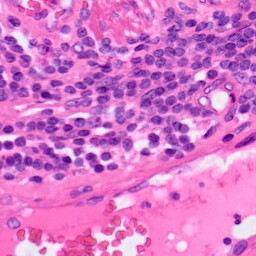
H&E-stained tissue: Lung